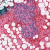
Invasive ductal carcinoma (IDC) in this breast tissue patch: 0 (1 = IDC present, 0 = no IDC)